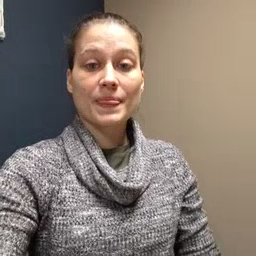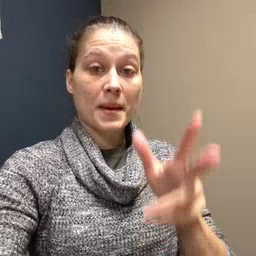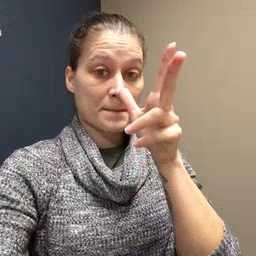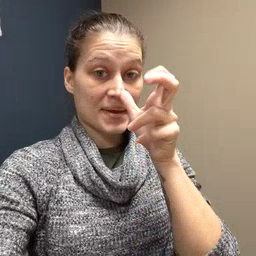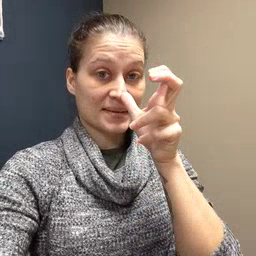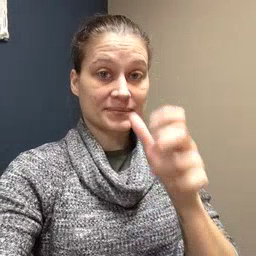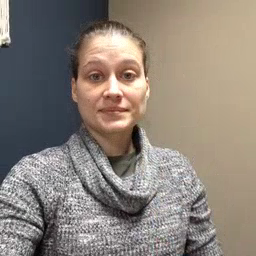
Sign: bug